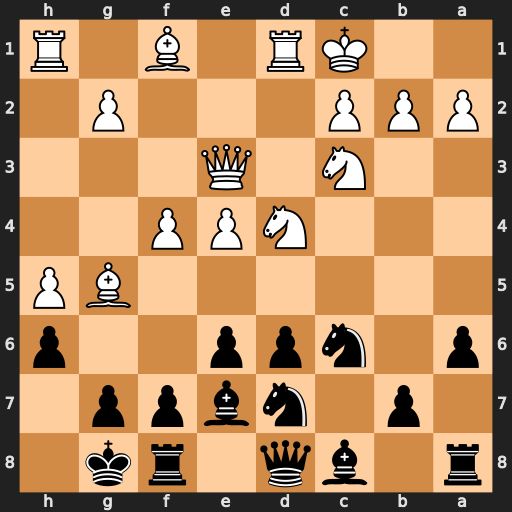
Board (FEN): r1bq1rk1/1p1nbpp1/p1npp2p/6BP/3NPP2/2N1Q3/PPP3P1/2KR1B1R
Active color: b
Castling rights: -
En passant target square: -
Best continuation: hxg5 Nxc6 bxc6